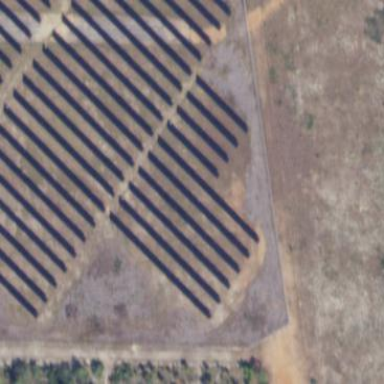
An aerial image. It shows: Solar photovoltaic panel generator.